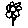
Label: flower